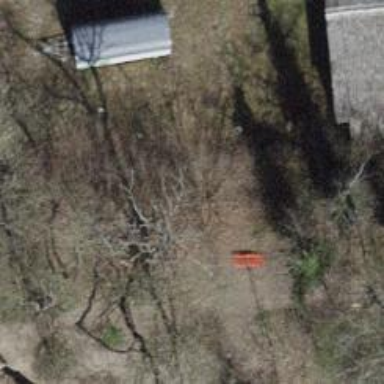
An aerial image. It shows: Bench for seating.